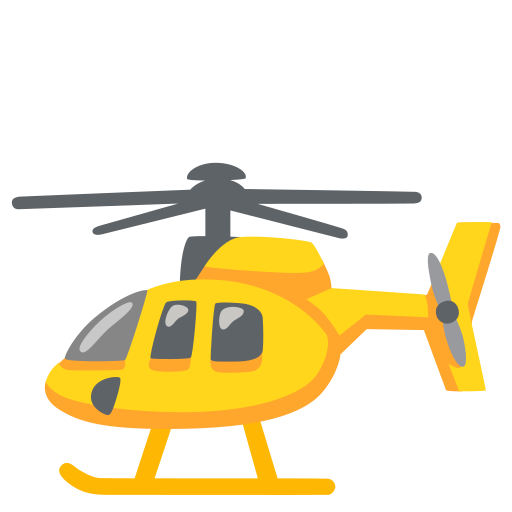
Emoji: 🚁